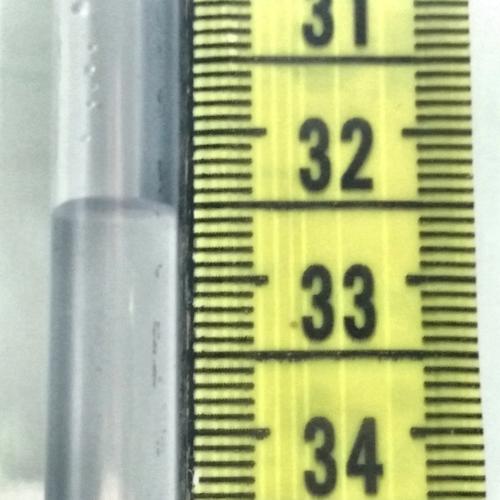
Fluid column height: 32.5 cm